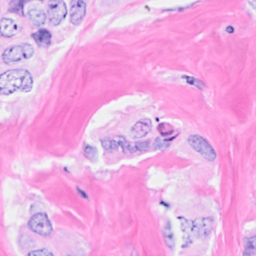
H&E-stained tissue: Breast